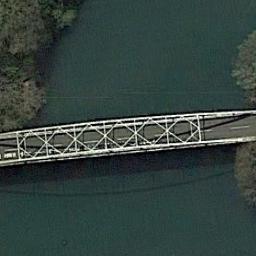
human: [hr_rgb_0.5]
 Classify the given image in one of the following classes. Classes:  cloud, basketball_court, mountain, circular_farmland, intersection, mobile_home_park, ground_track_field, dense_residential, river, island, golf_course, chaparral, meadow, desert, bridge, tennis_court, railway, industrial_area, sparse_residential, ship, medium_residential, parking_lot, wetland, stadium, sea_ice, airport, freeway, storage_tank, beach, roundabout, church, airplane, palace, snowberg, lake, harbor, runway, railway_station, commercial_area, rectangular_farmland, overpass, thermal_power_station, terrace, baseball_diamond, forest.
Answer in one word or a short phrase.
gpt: bridge